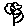
Label: flower